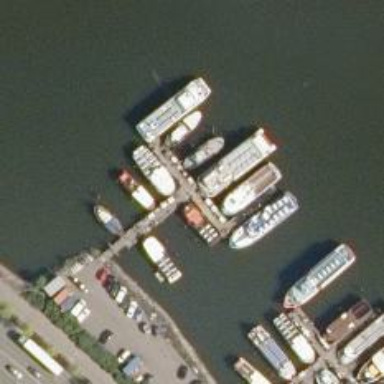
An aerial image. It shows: Man-made pier.